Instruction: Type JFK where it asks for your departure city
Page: home
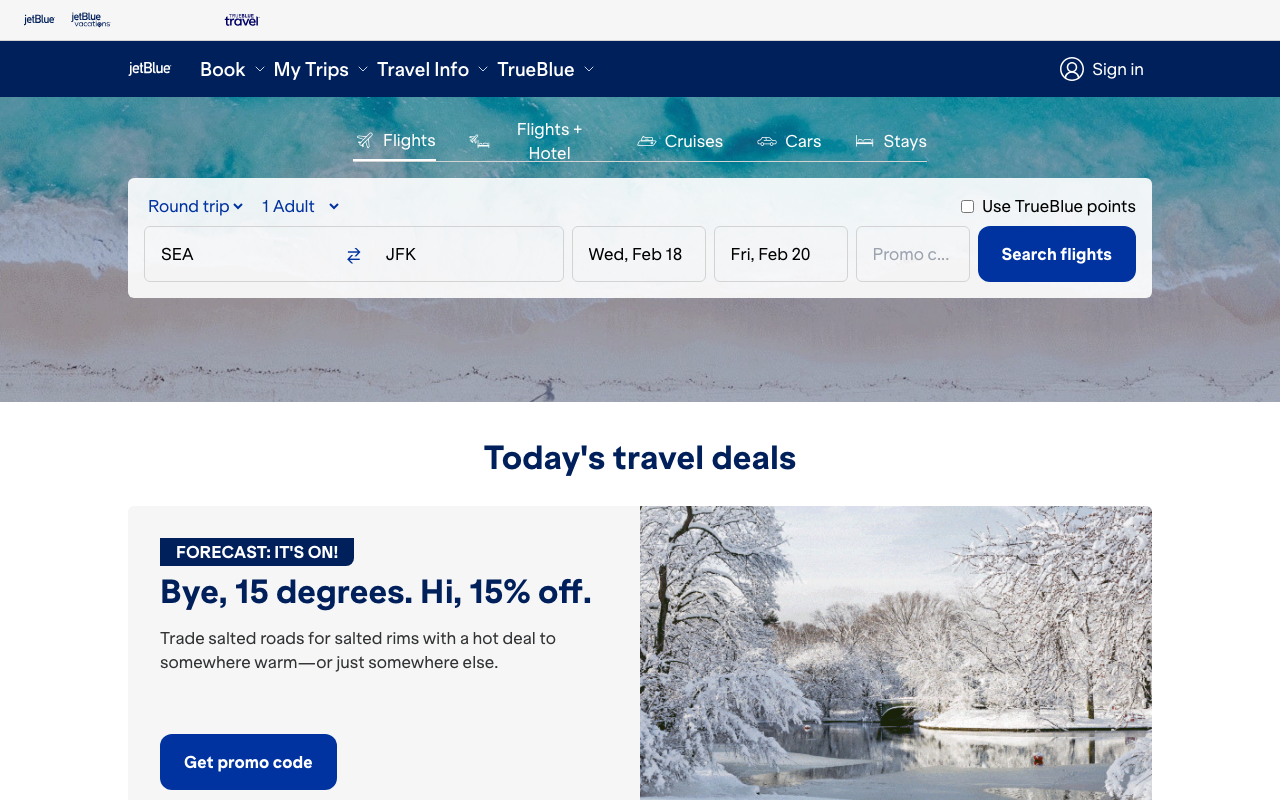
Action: type